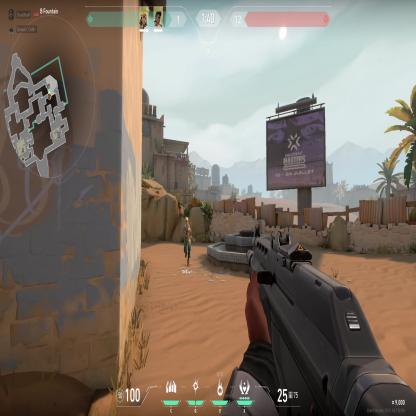
Label: teammate